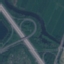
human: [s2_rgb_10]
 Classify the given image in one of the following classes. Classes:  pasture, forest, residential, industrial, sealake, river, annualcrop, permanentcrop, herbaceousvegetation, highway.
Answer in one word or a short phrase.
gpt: Highway